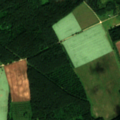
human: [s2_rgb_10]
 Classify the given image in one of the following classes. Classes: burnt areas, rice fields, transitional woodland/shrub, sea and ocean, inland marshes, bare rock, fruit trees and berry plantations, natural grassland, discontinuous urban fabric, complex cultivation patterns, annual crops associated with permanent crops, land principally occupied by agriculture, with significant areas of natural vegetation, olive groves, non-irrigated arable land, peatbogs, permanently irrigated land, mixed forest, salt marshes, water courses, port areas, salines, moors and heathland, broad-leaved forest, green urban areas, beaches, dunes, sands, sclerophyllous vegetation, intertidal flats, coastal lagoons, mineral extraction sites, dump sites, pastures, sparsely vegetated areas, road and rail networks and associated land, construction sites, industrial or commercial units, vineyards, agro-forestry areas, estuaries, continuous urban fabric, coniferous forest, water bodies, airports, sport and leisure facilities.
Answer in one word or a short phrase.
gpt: non-irrigated arable land, complex cultivation patterns, mixed forest